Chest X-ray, PA view. Patient: 63 years old, sex M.
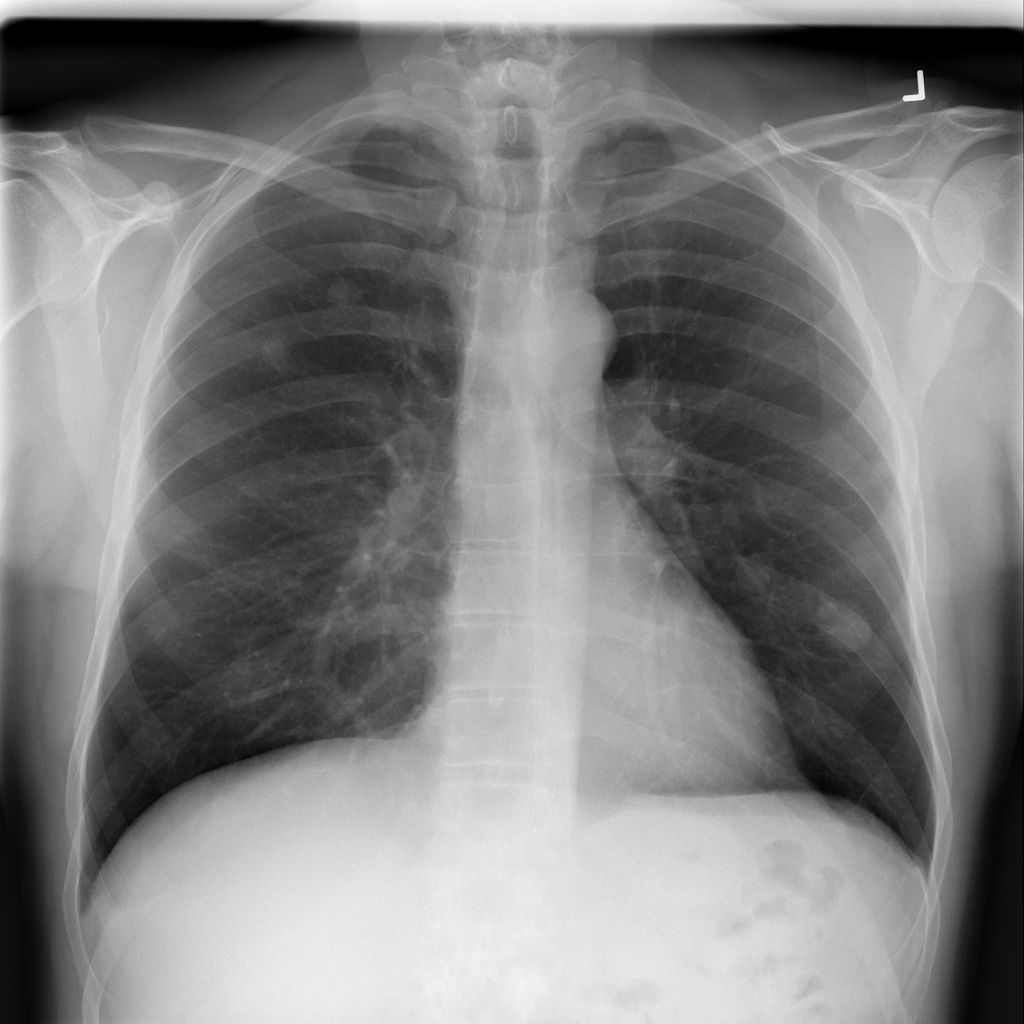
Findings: Nodule